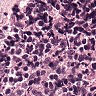
Metastatic tissue present: no